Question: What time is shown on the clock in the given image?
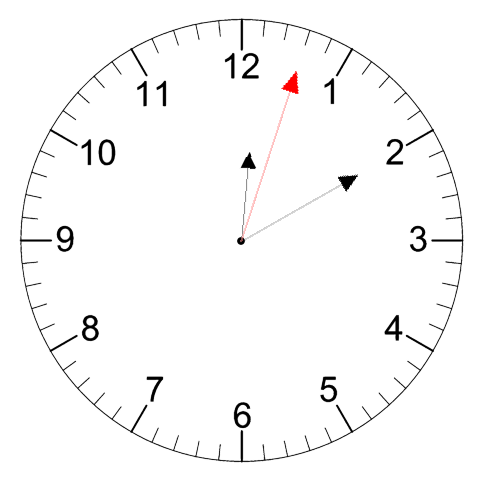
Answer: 12:10:03